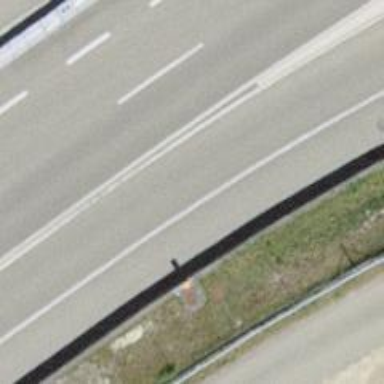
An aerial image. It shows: Motorway link.